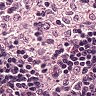
Metastatic tissue present: no